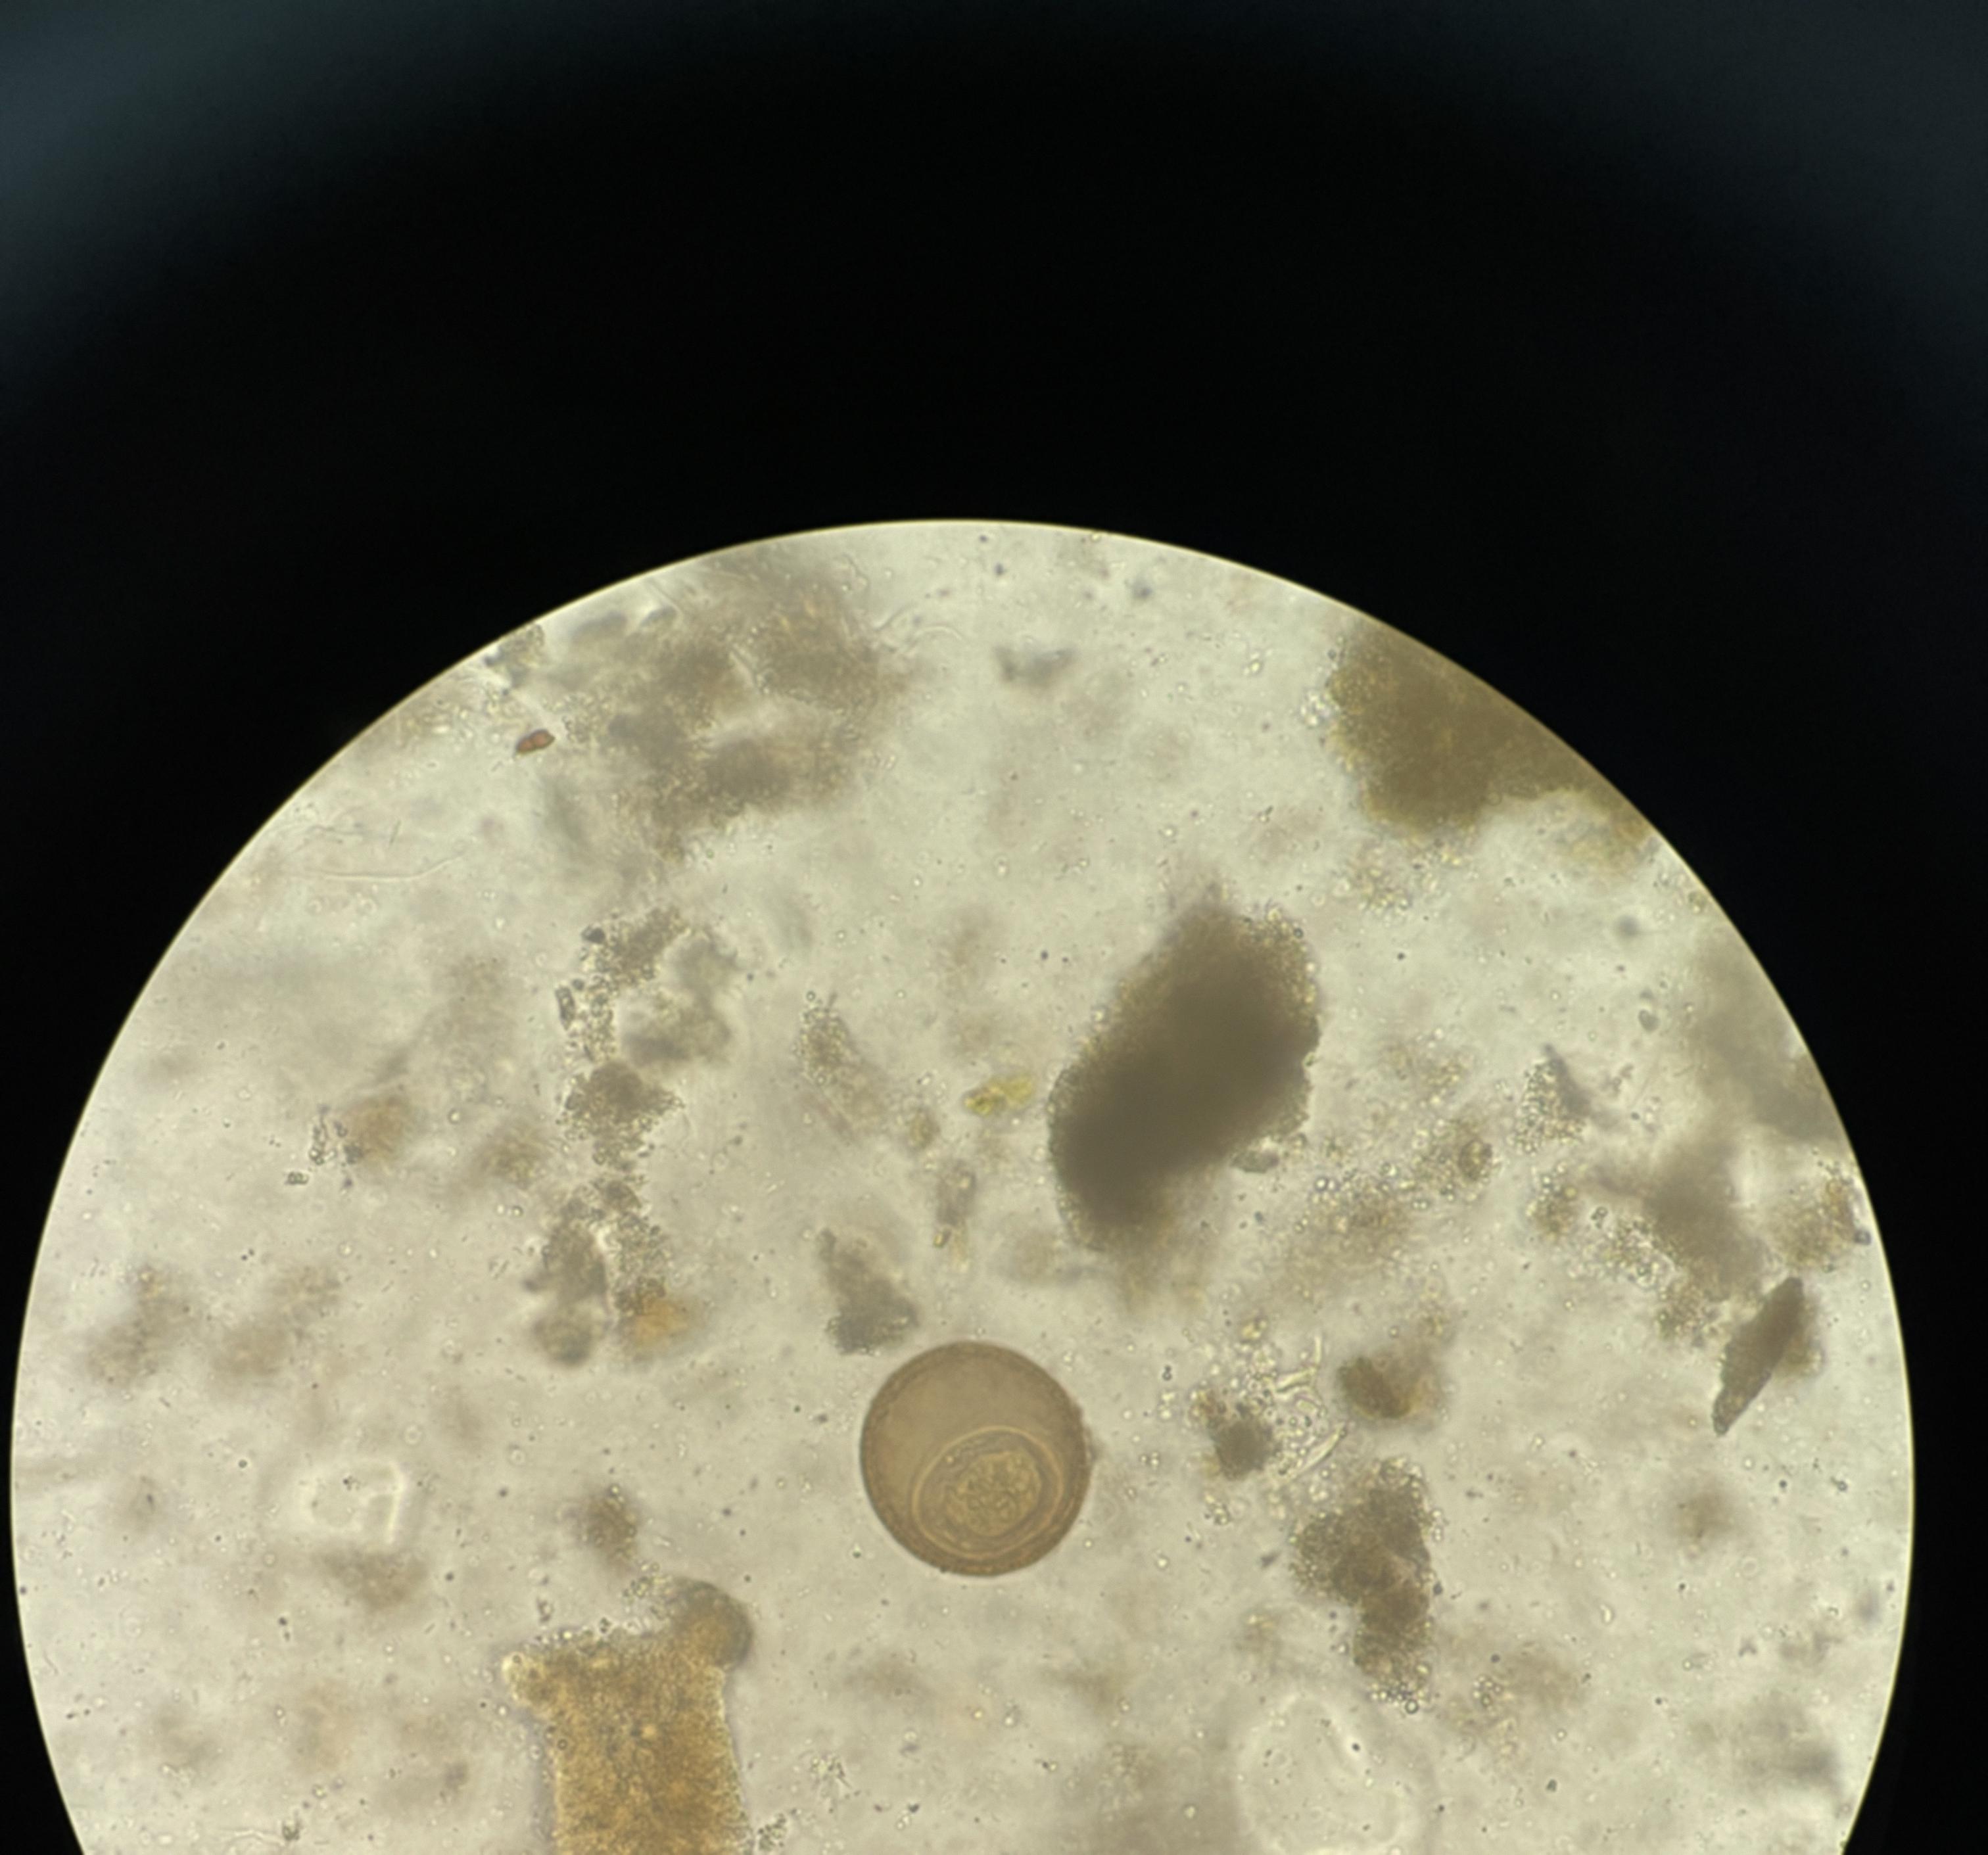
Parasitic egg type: Hymenolepis diminuta